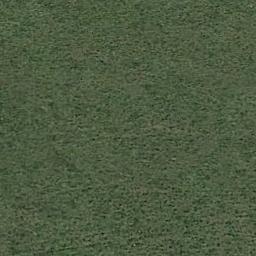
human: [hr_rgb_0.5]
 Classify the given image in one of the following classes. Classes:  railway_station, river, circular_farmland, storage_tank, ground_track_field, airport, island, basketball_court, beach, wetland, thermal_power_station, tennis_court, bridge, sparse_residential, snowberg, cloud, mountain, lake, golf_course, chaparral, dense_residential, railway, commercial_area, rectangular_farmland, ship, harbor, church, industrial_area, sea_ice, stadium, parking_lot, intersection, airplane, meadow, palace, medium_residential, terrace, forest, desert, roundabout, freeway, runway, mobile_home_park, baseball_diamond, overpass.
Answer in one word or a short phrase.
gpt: meadow